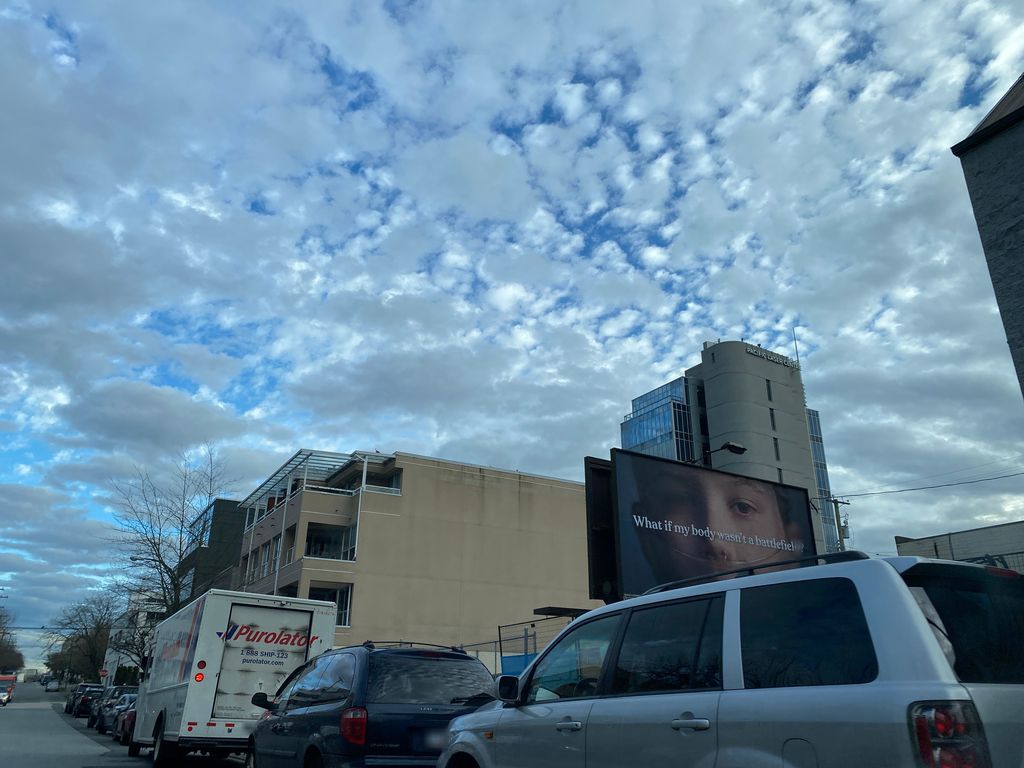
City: vancouver